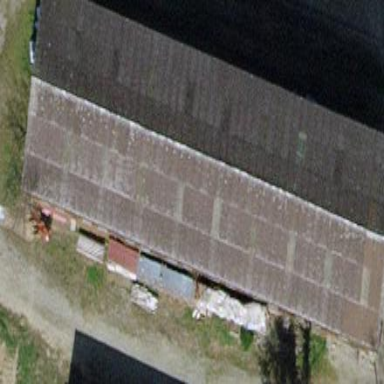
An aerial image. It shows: Farm auxiliary building with gabled roof.